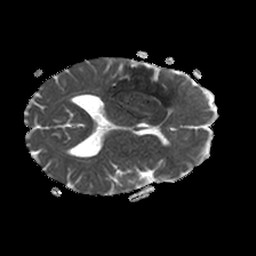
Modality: ADC
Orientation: axial
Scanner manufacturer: philips
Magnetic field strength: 1.5 T
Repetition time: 3.395 s
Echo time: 0.06922 s